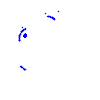
Particle: proton